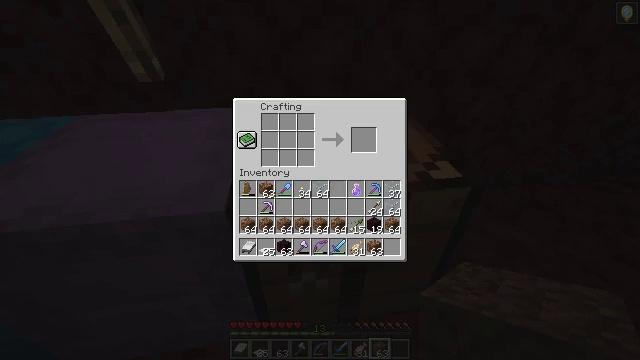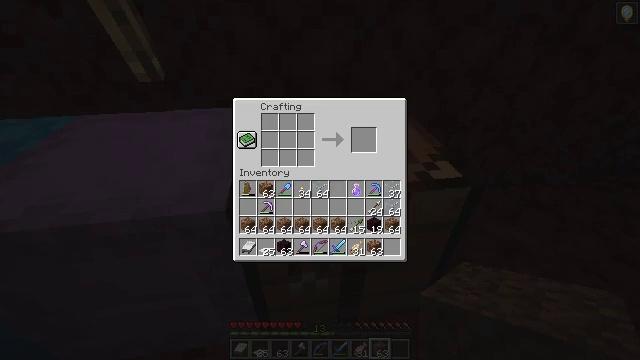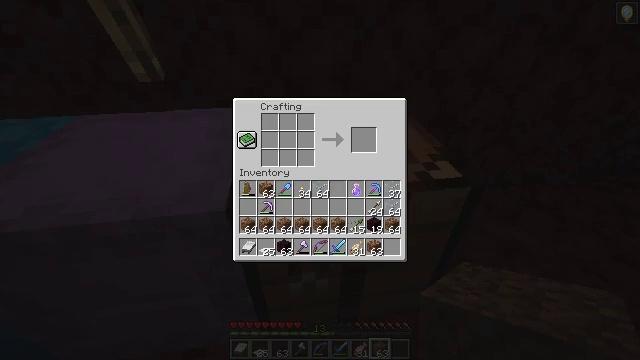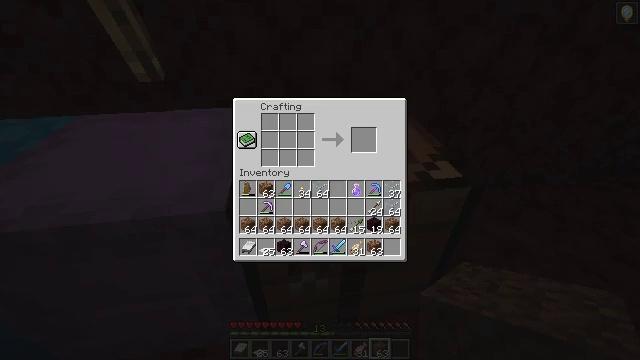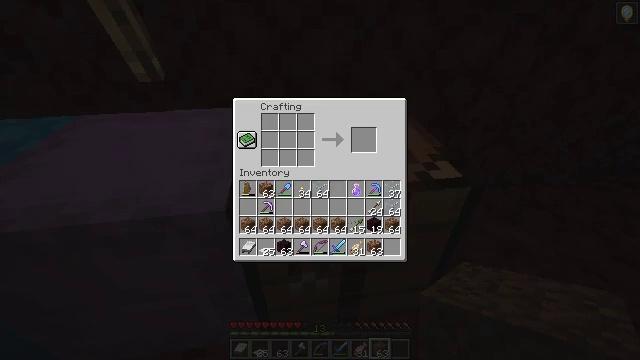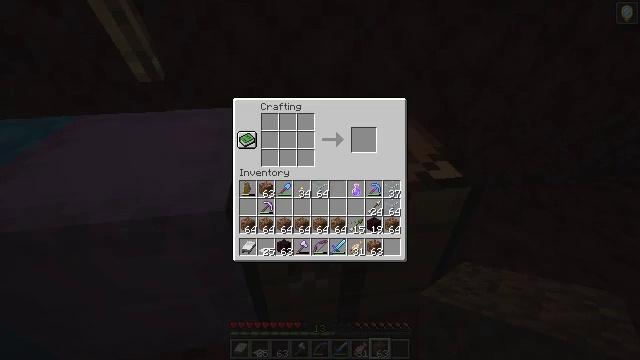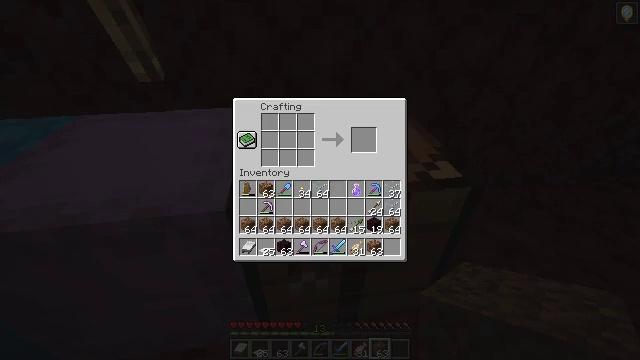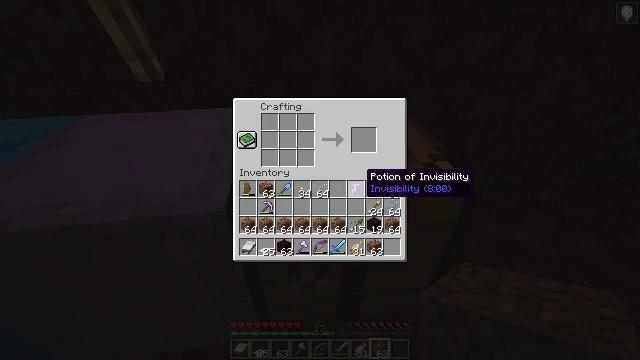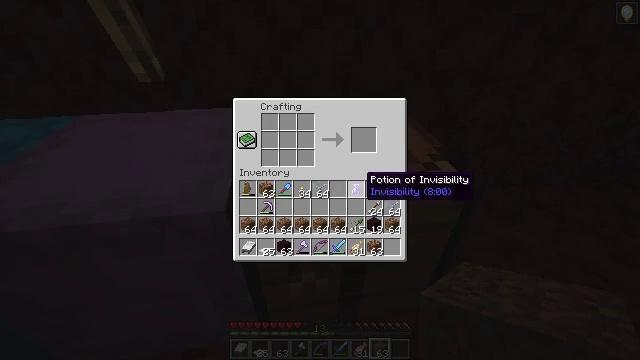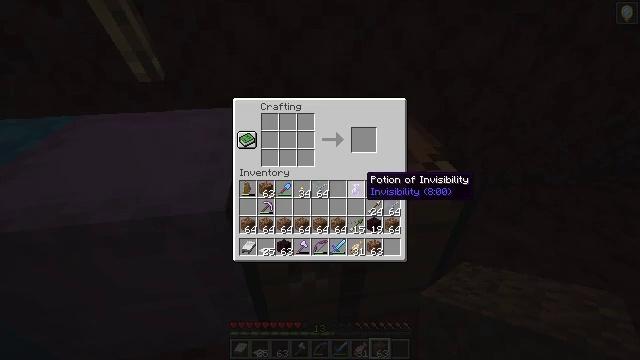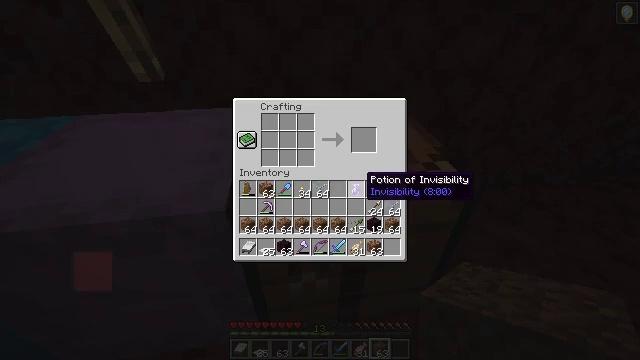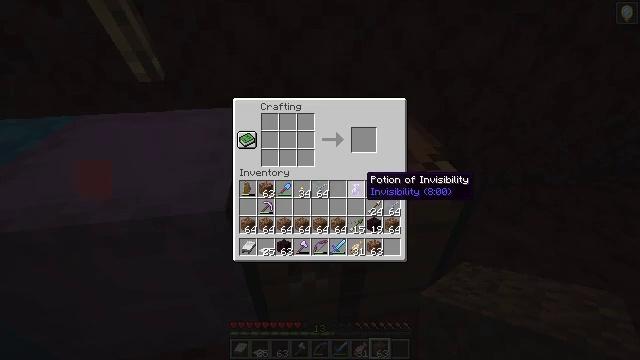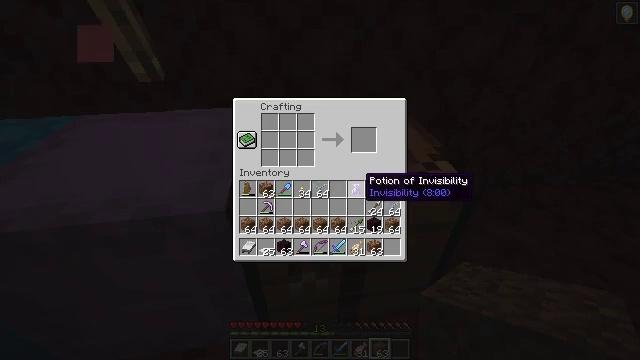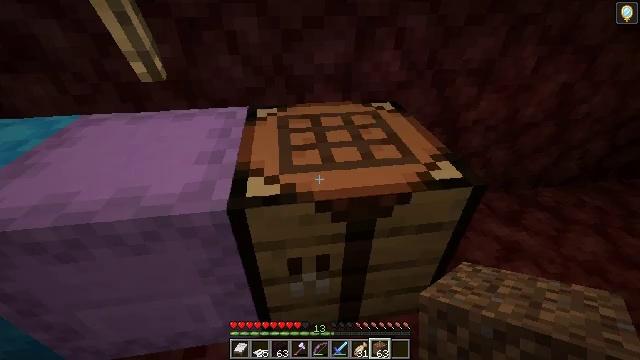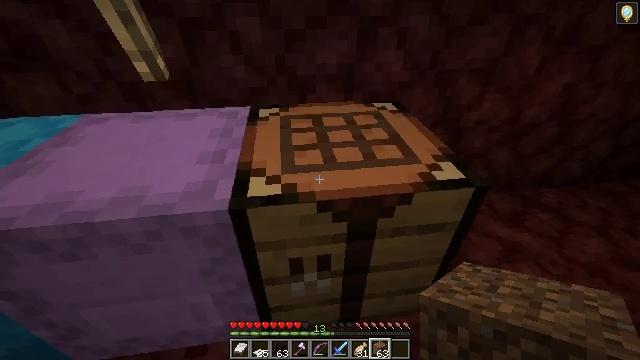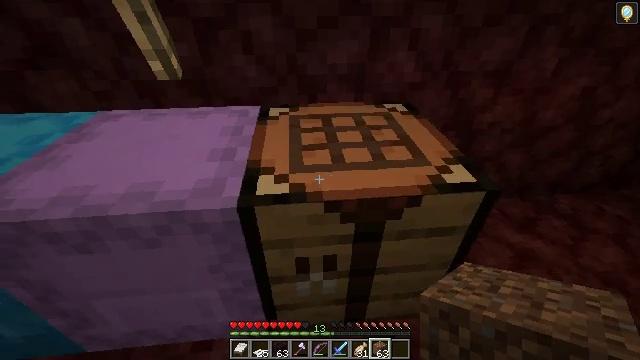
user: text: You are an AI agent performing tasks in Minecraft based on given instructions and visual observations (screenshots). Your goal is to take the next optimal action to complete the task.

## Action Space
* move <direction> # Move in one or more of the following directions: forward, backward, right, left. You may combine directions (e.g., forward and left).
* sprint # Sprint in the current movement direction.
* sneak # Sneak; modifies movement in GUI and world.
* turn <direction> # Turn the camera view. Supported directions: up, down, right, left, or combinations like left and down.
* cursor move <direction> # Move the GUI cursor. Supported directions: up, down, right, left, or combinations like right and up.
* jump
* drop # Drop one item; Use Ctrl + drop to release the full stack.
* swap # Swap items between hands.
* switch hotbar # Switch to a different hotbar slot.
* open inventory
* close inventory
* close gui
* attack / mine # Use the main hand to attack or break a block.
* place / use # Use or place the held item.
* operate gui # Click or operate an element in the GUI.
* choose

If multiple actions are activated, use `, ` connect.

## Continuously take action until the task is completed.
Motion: motion action
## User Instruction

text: Craft a nether brick slab from nether bricks.
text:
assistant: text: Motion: cursor move right
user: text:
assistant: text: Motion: no_op
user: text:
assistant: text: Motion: cursor move right
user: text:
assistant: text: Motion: no_op
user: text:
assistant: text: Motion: no_op
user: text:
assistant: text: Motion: cursor move down
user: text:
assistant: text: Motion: cursor move down
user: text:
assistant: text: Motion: no_op
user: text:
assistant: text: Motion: no_op
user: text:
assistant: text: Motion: no_op
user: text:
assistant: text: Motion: no_op
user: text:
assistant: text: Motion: no_op
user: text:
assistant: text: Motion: no_op
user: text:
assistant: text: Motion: close gui
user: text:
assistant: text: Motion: turn left, open inventory
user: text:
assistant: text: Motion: turn left
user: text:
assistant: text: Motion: turn left
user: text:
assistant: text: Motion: turn left and up
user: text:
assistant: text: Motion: turn left and up
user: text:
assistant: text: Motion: turn left and up
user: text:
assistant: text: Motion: turn left and up
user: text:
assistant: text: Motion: turn left and up
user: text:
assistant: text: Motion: move left, turn left and up
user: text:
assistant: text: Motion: move left, turn left
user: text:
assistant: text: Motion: move left
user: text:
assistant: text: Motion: move left
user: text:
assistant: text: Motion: move left
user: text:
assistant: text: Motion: move left
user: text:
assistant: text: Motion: move left
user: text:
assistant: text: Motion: move left